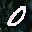
Label: 0